Field crop: maize
Growth stage: 2
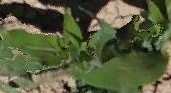
Species: maize